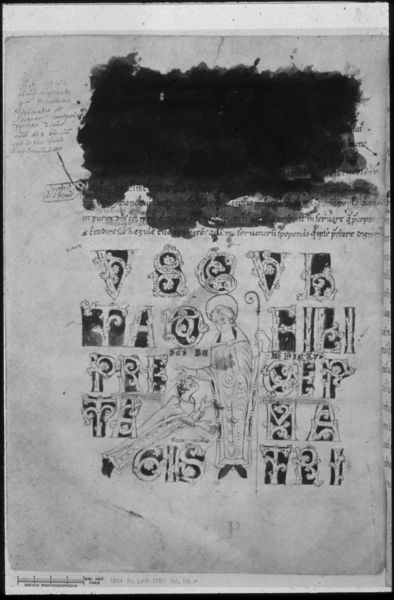
Titel: Miniatur
Institution: Paris, Bibliothèque Nationale
Schlagwörter: schwarz, zeichen, ornament, hände, gewand, schrift, stab, bischof, buch, initialen, seite, text, buchstaben, tinte, fleck, buchseite, mittelalter, segen, zeilen, klecks, handschrift, betender, apostel, missionar, bischofsstab, buchmalerei, scharzweiß, gläubiger, a